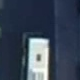
Vehicle type: Bus